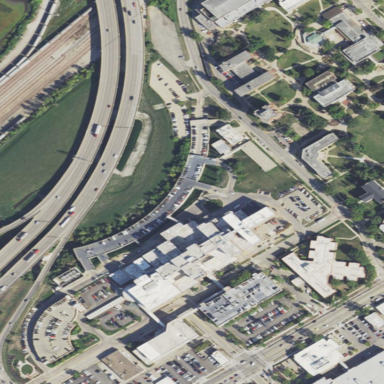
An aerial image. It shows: Hospital providing healthcare services.